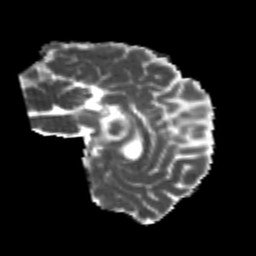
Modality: MD
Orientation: sagittal
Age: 24
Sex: male
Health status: healthy
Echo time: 0.074 s